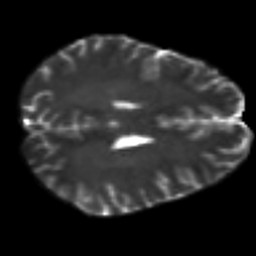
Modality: T2w
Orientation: axial
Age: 40
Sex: male
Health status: healthy
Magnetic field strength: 3 T
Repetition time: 8.4 s
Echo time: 0.0926 s